Lunar surface albedo tile
Center latitude: 36.041
Center longitude: -39.096
Resolution (meters per pixel, mean): 111.06
Tile area (km^2): 11666.84
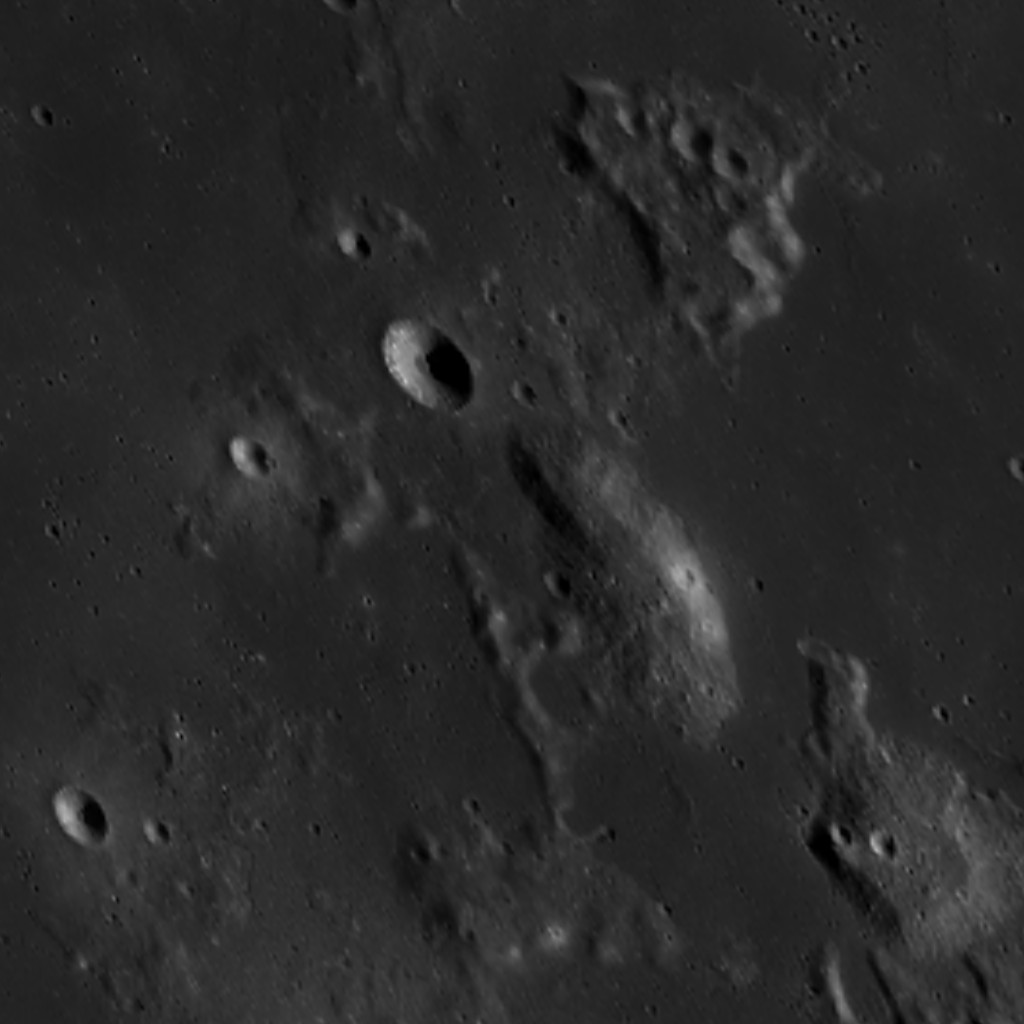